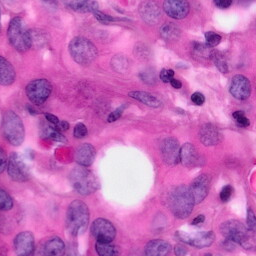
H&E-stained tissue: Pancreatic